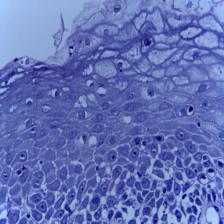
Diagnosis: Normal